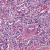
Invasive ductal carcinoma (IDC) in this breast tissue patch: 1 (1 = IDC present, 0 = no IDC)